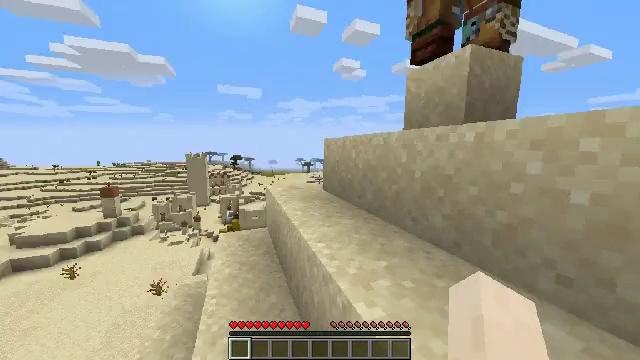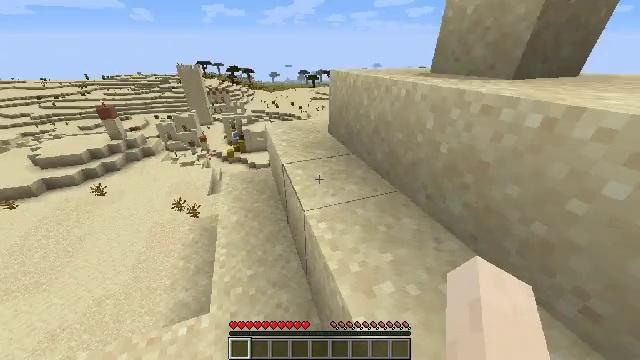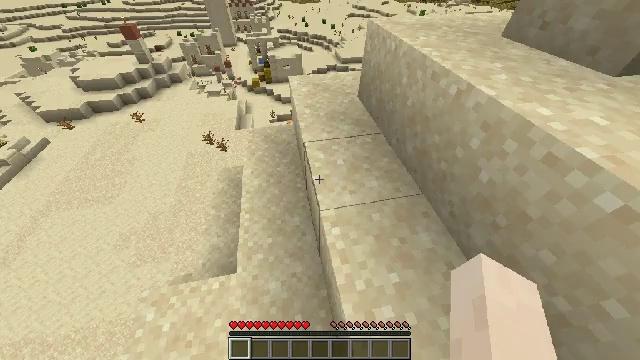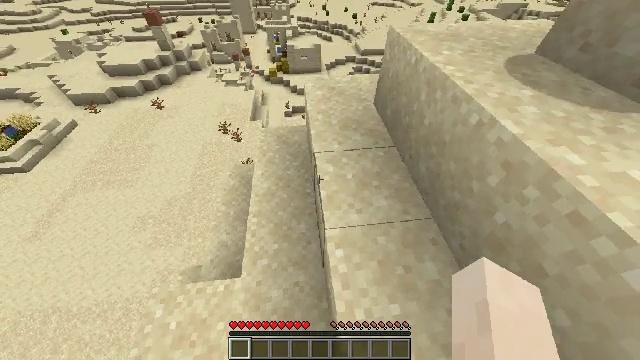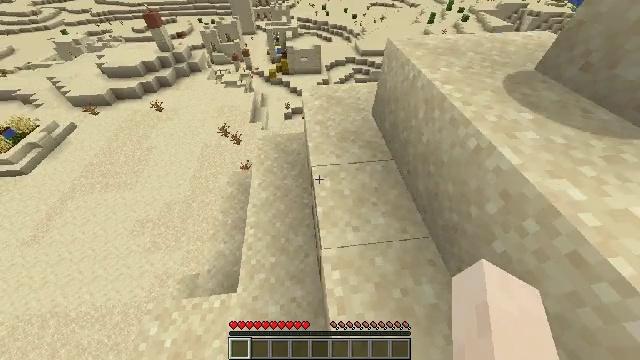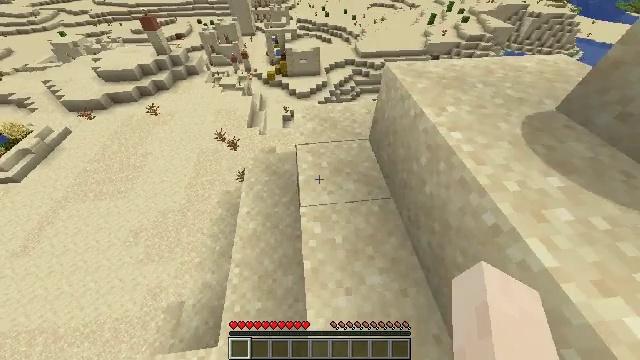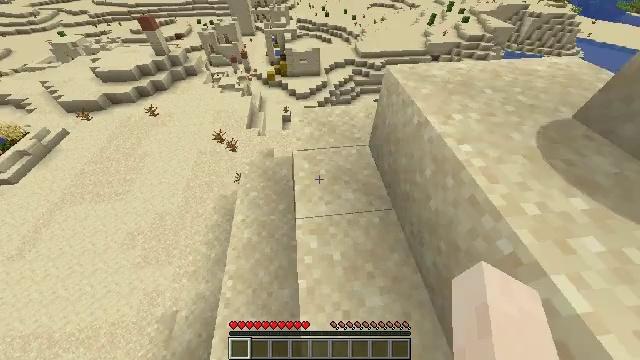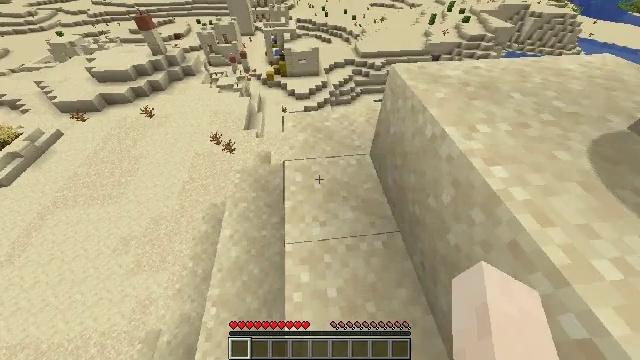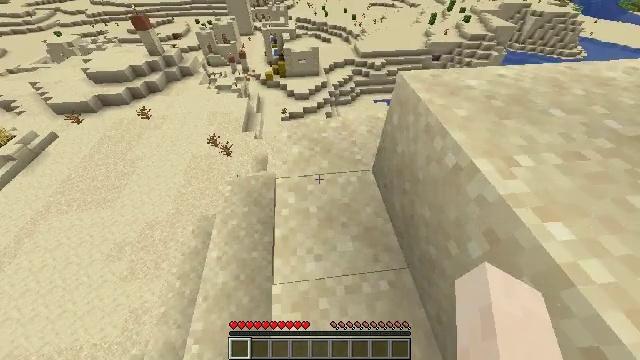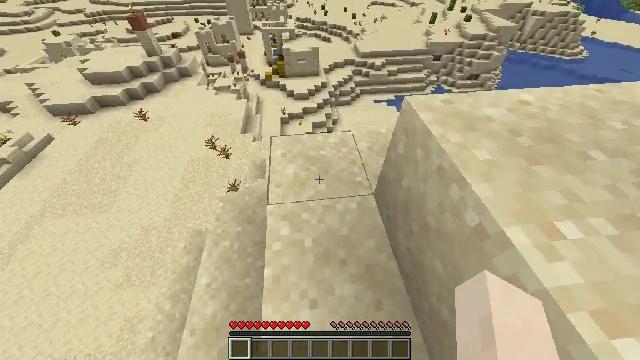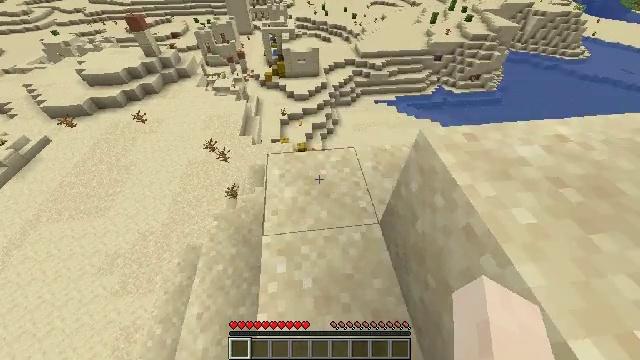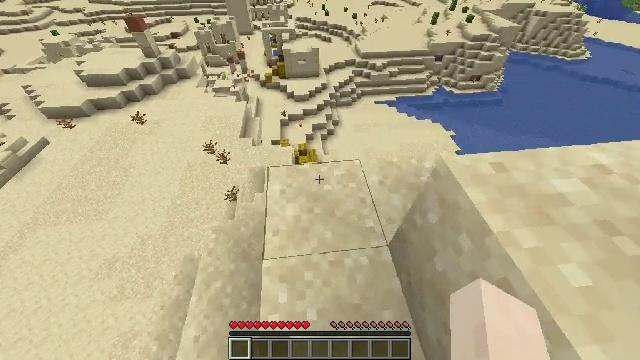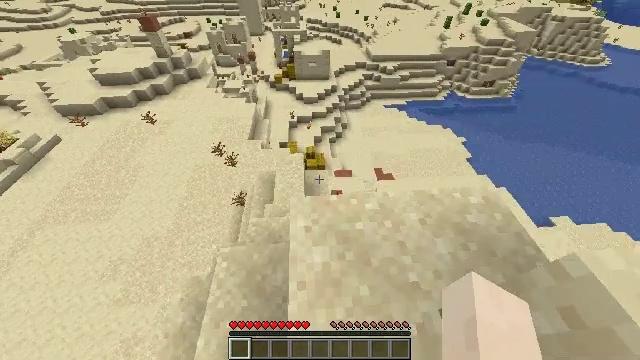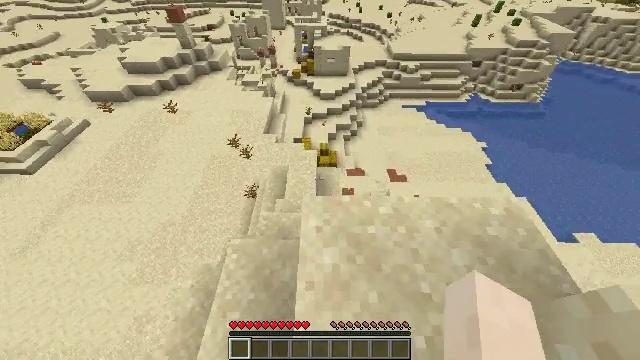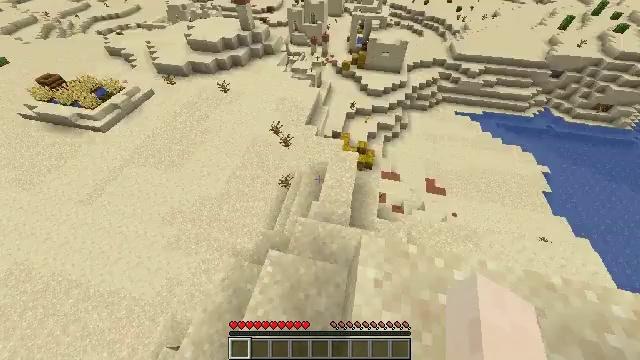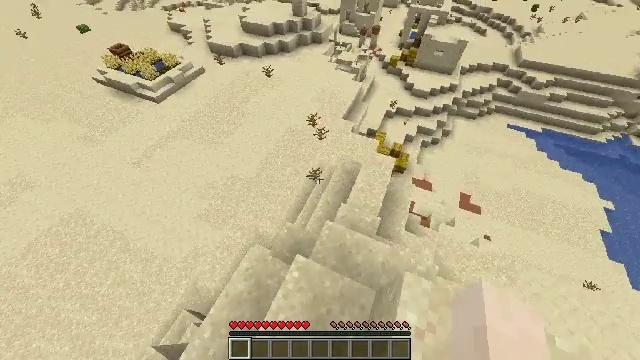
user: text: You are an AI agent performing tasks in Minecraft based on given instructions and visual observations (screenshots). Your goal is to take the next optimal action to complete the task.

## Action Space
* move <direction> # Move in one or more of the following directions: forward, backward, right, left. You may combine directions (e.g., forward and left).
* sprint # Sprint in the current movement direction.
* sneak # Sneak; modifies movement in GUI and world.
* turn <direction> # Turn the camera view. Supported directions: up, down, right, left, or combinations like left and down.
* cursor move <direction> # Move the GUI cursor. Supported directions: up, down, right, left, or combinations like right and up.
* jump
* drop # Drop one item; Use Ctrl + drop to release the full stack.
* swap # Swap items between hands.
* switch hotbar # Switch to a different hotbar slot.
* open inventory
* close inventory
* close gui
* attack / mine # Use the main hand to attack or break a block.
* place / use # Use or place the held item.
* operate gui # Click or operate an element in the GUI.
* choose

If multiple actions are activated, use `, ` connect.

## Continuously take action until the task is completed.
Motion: motion action
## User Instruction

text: Reclaim the chest into your inventory.
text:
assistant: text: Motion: move forward, sprint, turn left and down, jump
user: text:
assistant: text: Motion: move forward, sprint, turn left and down, jump
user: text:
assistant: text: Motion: move forward, sprint, turn left and down, jump
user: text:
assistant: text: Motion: move forward, sprint, jump
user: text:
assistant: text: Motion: move forward, sprint
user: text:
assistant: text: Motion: move forward
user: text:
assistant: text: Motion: move forward
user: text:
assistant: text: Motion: move forward
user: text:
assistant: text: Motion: move forward
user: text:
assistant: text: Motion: move forward and move left
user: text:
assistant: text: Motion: move forward and move left
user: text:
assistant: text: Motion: move forward and move left, turn left
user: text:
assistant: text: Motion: move forward and move left, turn left
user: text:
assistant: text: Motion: move forward and move left, turn left and down
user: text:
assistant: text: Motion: move forward and move left, turn left and down
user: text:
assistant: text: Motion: move forward and move left, turn left and down
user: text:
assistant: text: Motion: turn left and down
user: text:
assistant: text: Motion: move left
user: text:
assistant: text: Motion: move left
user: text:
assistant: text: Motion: move left
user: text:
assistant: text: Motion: move left, turn right
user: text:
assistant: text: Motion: move left, turn right
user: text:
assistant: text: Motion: turn right
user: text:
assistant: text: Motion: turn right
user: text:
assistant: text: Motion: turn right and down
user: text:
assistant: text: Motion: turn right
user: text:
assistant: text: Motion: move right, turn right and up
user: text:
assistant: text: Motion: move forward and move right, turn right and up
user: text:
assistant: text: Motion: move forward and move right, turn right
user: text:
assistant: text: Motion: move forward and move right